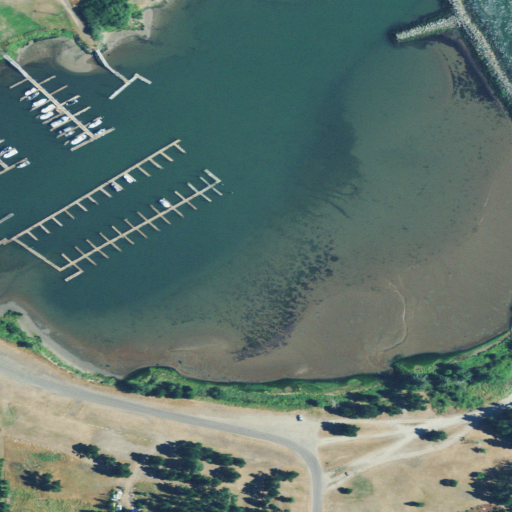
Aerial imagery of depression(s) in Oregon named Hammond Boat Basin containing open water, low intensity development, herbaceous wetlands, open development, medium intensity development, barren land, high intensity development, grassland, and woody wetlands